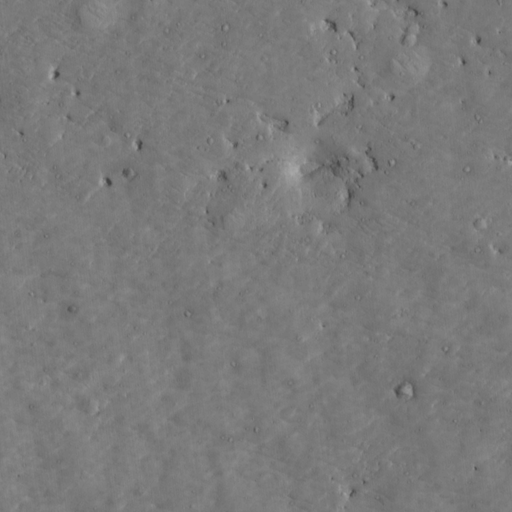
Classes present: Background